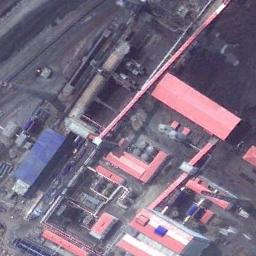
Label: thermal_power_station